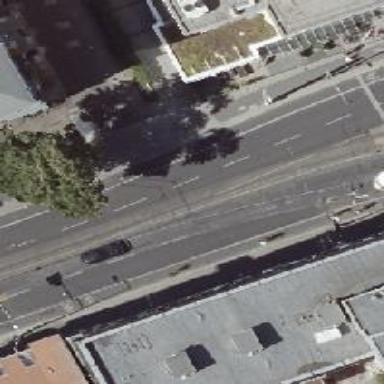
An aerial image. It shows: Secondary road with asphalt surface. There is separate sidewalk and exclusive cycle lanes on both sides.